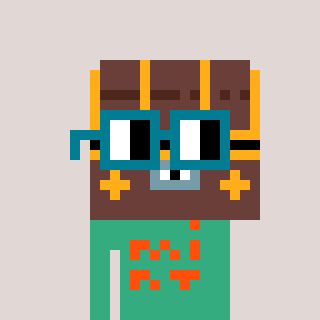
a pixel art character with square dark green glasses, a treasure chest-shaped head and a teal-colored body on a warm background